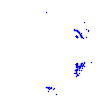
Particle: pion